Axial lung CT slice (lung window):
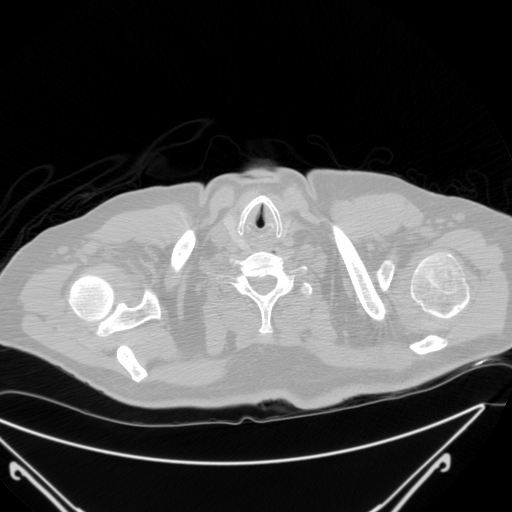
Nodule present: no